Question: I need to pass a String as a parameter in the following format: ["default"]

How should I build my JSONObject in order to do:
'''
final JsonObjectRequest request = new JsonObjectRequest(Request.Method.PUT, url, jsonObject, new Response.Listener<JSONObject>() {
...
}
'''
I've tried:
'''
String modeParam = "["" + mode.toLowerCase() + ""]";
final JSONObject jsonObject = new JSONObject();
jsonObject.put("", modeParam);
'''
Is there another way to send just a String? 'Cause it would be great if I could avoid using a map since it's not what I need for this type of body.
Update, Ive tried this as well:
'''
JSONArray jarray = new JSONArray();
jarray.put(mode.toLowerCase());
final JSONObject jsonObject = new JSONObject();
jsonObject.put("", jarray);
'''
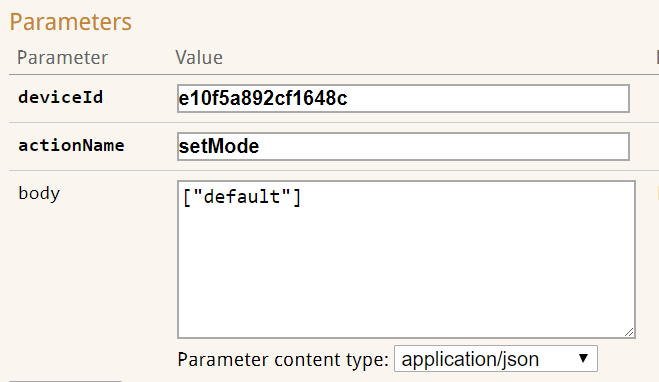
Answer: Add the body text to JSONArray:
'''
JSONArray jarray = new JSONArray();
jarray.put("default");
'''
And you will have an array with size = 1.